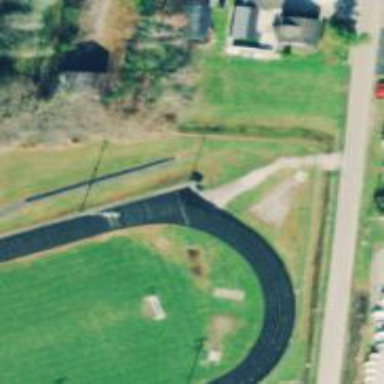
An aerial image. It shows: Athletics track located in leisure land area.